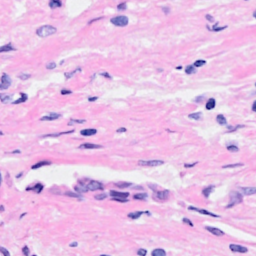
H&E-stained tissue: Breast